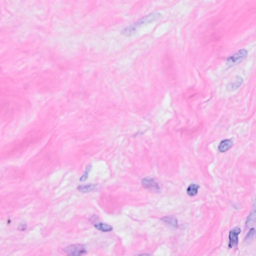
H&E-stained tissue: Breast